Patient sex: M
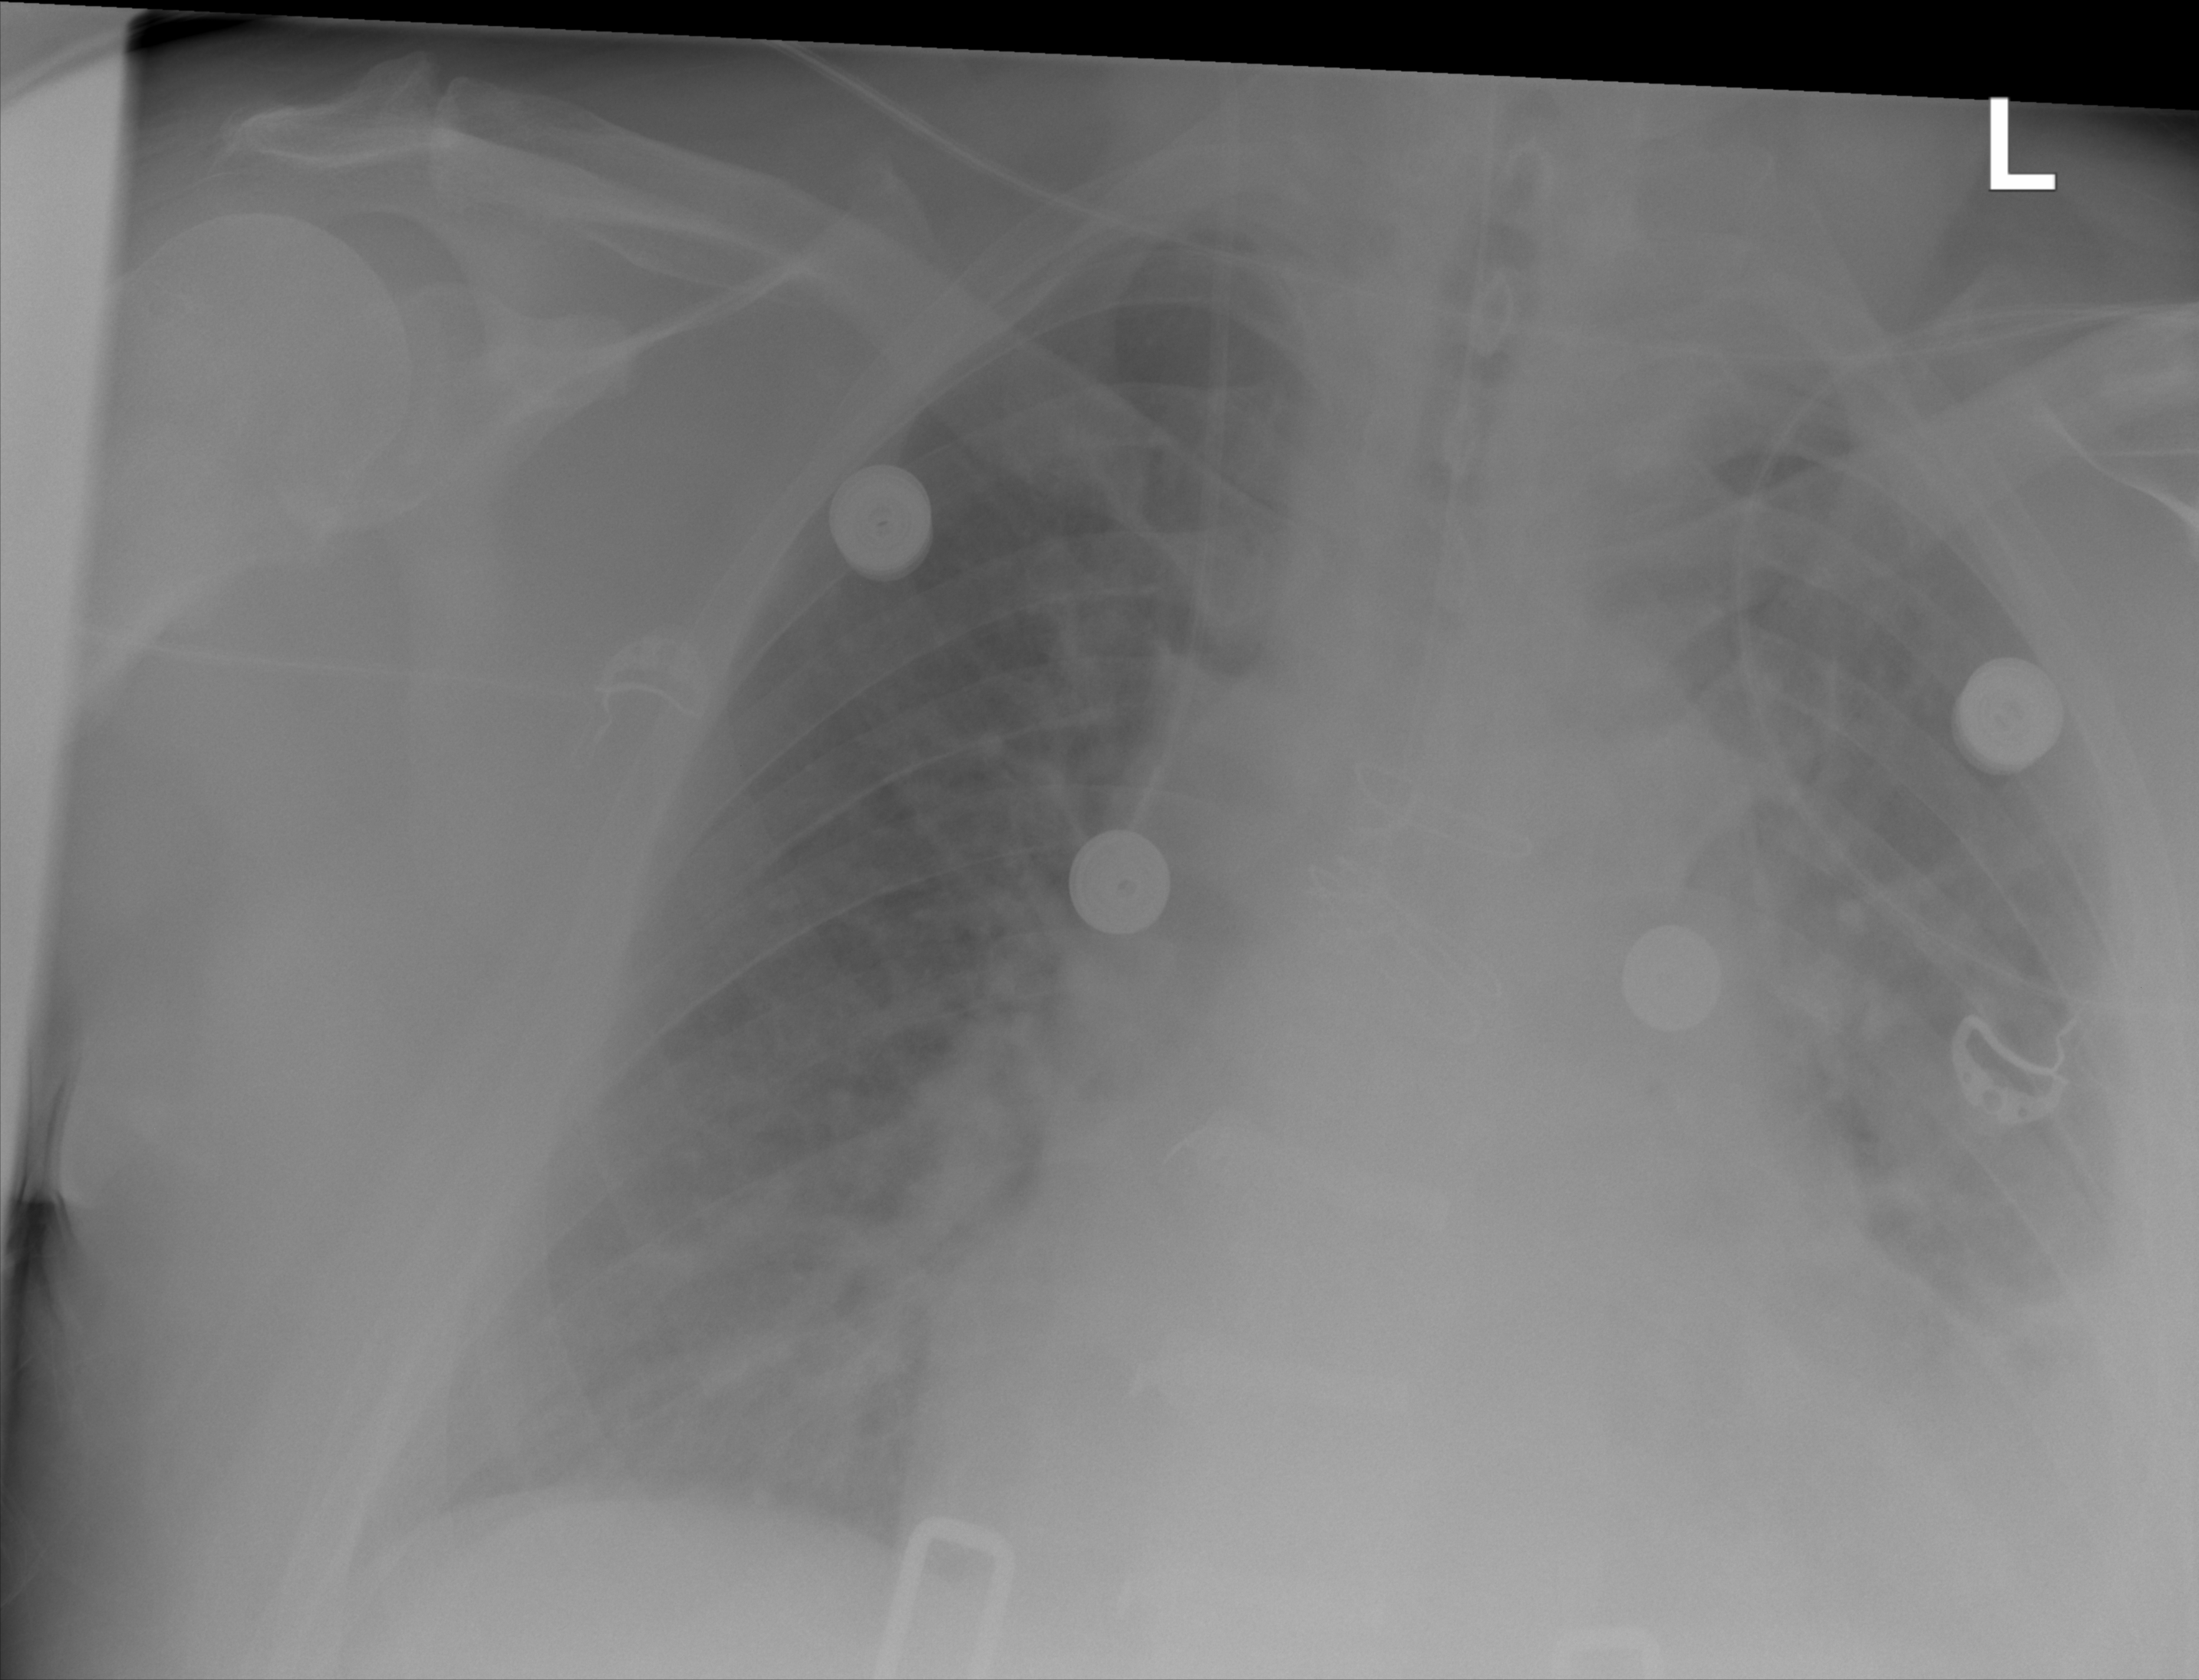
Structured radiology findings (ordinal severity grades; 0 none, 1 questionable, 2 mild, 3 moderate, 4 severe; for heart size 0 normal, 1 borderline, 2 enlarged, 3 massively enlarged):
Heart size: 3
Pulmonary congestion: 1
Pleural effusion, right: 2
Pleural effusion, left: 3
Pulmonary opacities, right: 0
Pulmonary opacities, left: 0
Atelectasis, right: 2
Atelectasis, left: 2